Current action and preconditions to check: path_clear

Your task: For each precondition in the list above, predict whether it will hold at this action.

Consider the current scene as observed from the mobile robot's camera, and analyze the predicted future states of all dynamic agents (e.g., people, animals, vehicles, or any moving entities) within the NEXT SECOND.

IMPORTANT: Only answer "very likely" if you are absolutely certain—based on strong, clear evidence—that a dynamic agent will violate the precondition in the predicted future state. Do NOT answer "very likely" for unlikely, ambiguous, or low-probability risks.

Ask yourself for each precondition: Is there a high probability, with clear and convincing evidence, that the predicted future states of any dynamic agent will interfere with the predicted future state of the currently executing action within the NEXT SECOND, causing that precondition to fail?

Assess the risk level based on these predictions. Use "likely" or "very likely" if motions create a clear risk of interference.

Use "neutral" or "improbable" if agents are nearby but their predicted paths are clearly diverging or non-conflicting.

Failure Risk Categories: "very improbable", "improbable", "neutral", "likely", "very likely"

Answer Format: Output ONLY the probability_of_failure value from these categories: "very improbable", "improbable", "neutral", "likely", "very likely"

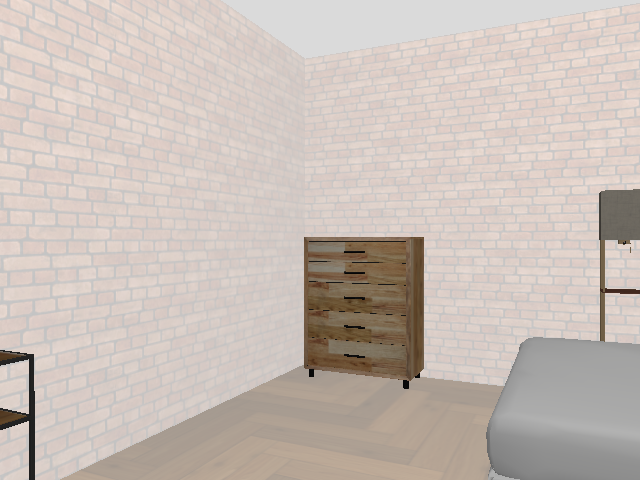

Answer: very improbable